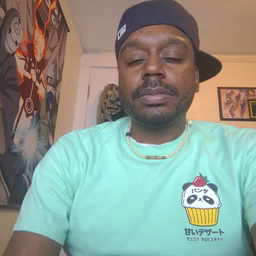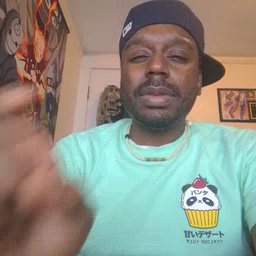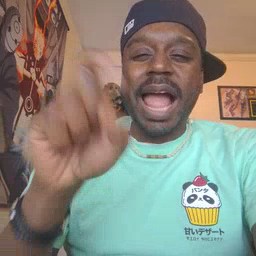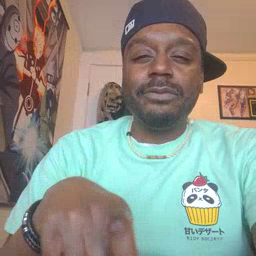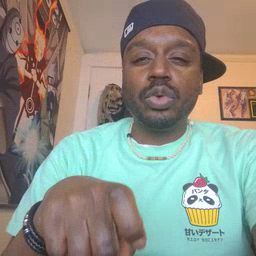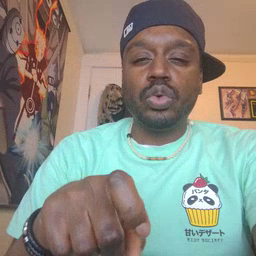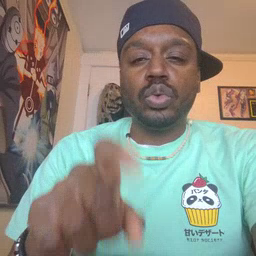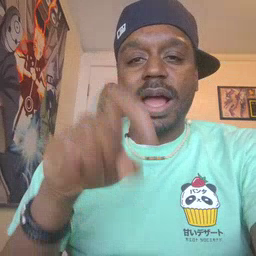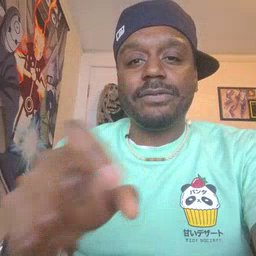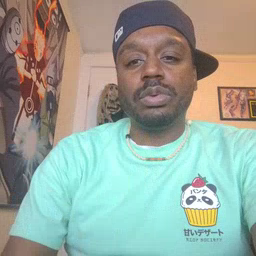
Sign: haveto